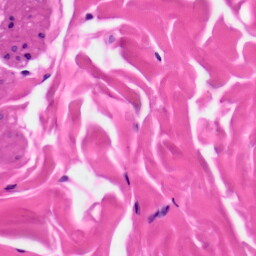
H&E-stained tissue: Skin